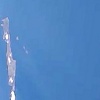
Label: water